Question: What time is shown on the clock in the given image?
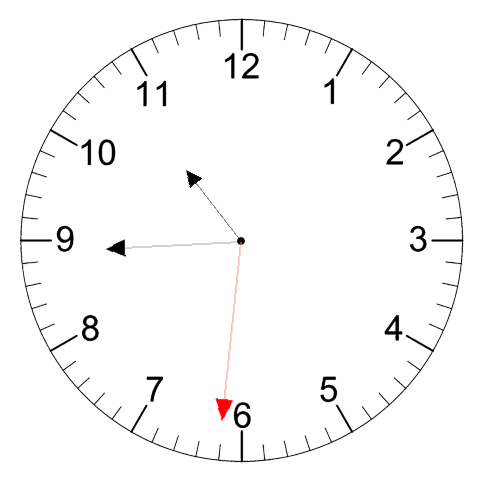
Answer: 10:44:31